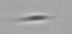
Label: Cylindrotheca_morphotype1